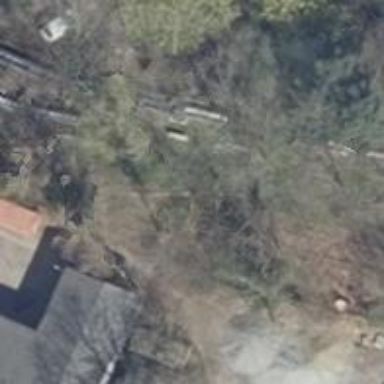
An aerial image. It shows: Disused railway spur with one track. This historic railway service is no longer in operation.